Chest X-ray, AP view. Patient: 42 years old, sex M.
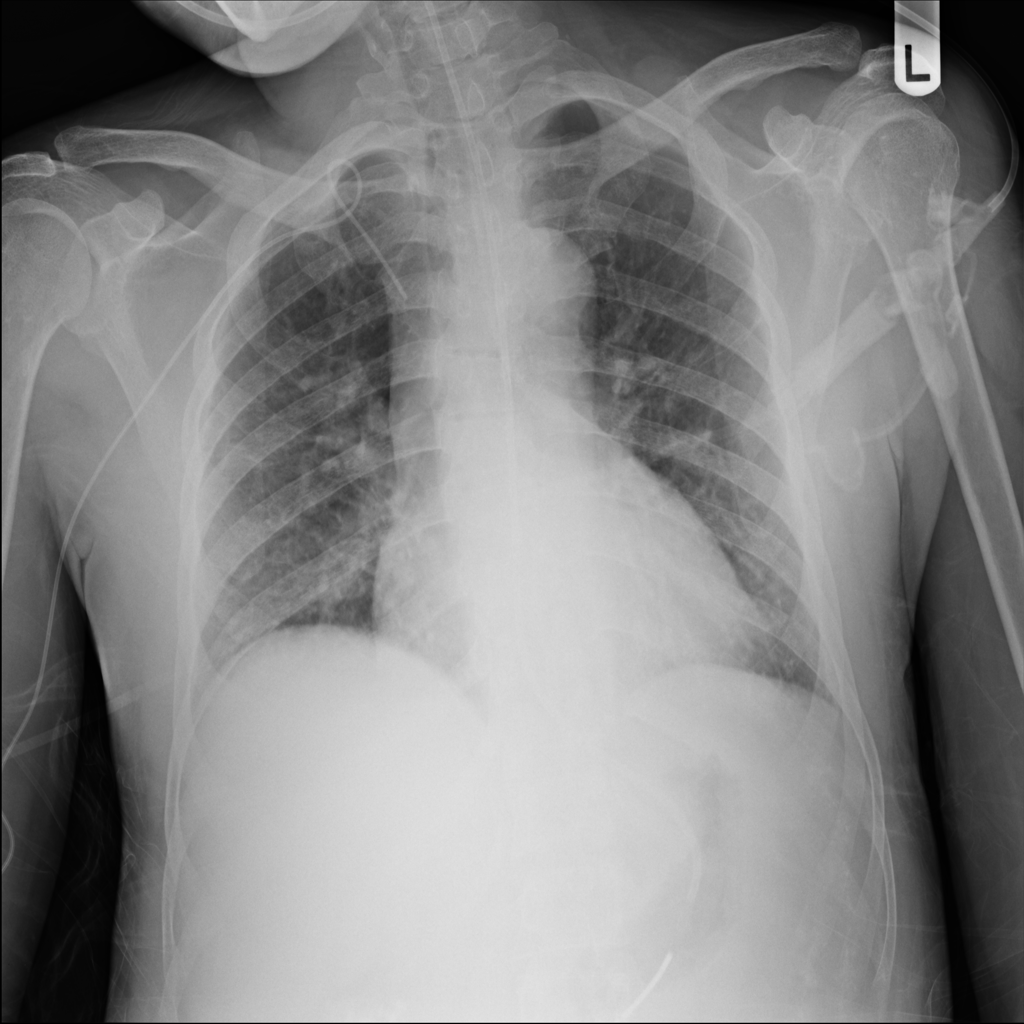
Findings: No Finding